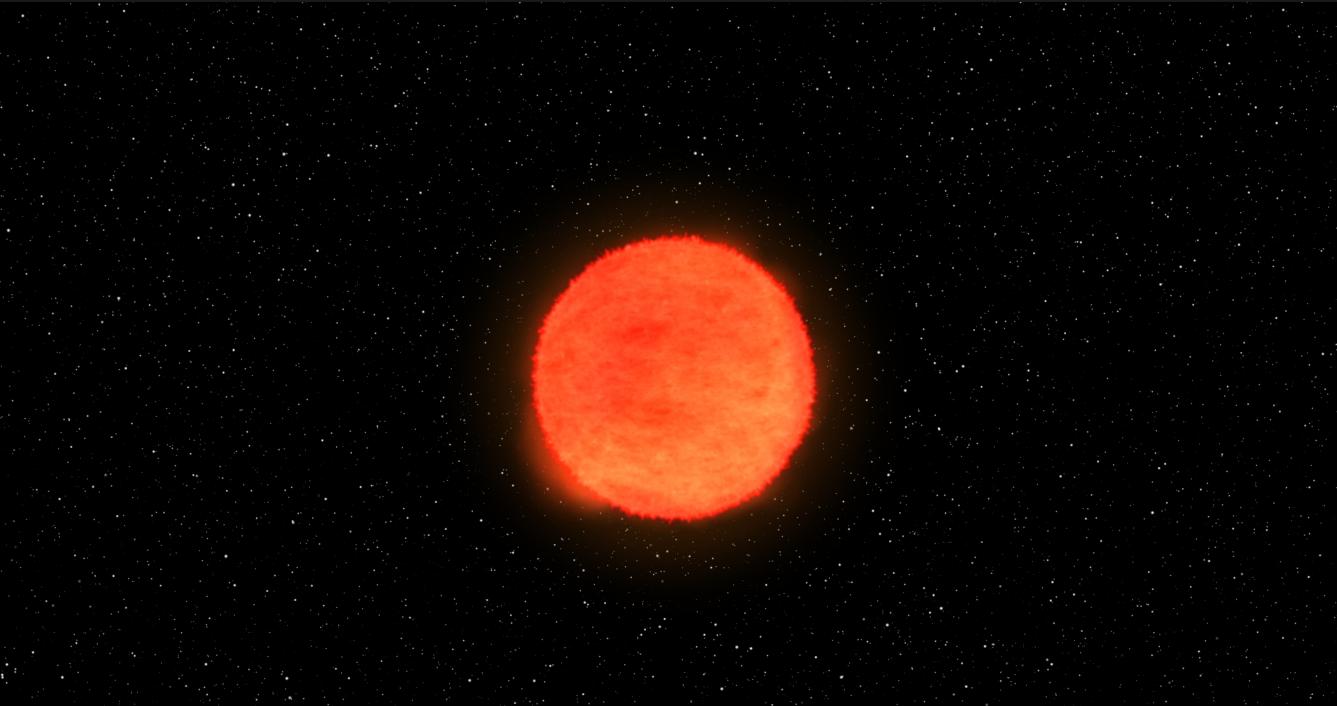
Kepler Beyond Planets: Finding Exploding Stars (Core Collapse Supernova) Kepler, supernova